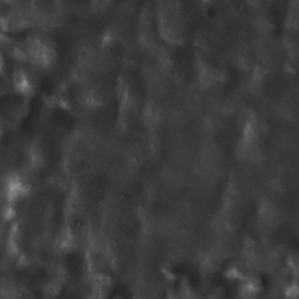
Label: non_frost